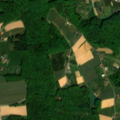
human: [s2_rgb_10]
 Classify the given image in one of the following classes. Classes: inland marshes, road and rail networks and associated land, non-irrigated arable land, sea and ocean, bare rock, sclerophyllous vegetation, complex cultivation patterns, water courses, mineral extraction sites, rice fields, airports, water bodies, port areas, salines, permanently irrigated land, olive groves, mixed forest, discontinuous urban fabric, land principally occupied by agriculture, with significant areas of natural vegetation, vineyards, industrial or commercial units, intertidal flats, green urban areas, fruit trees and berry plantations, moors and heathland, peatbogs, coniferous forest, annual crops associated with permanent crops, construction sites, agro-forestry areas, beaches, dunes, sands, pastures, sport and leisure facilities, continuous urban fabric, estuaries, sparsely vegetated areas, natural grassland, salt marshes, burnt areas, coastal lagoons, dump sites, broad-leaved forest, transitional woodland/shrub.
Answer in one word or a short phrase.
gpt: non-irrigated arable land, vineyards, complex cultivation patterns, land principally occupied by agriculture, with significant areas of natural vegetation, broad-leaved forest